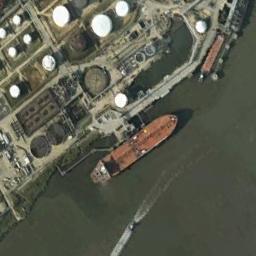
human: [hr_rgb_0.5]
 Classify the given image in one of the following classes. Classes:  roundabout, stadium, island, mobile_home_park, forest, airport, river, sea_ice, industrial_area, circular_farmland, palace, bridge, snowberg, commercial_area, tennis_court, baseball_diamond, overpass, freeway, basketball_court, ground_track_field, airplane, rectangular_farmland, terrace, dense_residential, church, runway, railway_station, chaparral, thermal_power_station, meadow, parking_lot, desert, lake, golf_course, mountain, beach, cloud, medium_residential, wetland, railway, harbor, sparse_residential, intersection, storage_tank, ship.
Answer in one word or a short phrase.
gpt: ship